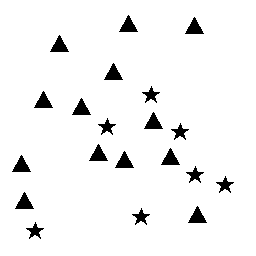
Squares: 0
Triangles: 13
Stars: 7
Total shapes: 20